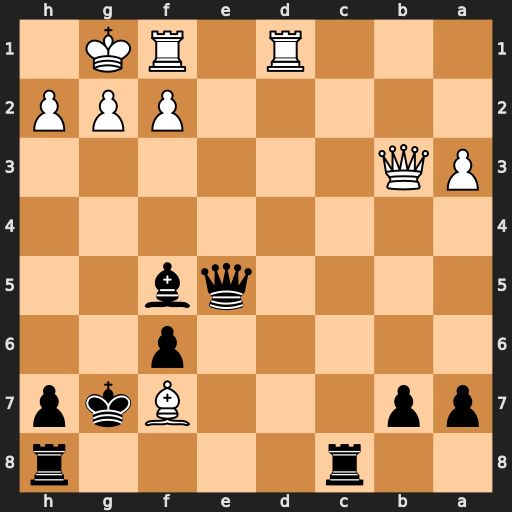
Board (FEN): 2r4r/pp3Bkp/5p2/4qb2/8/PQ6/5PPP/3R1RK1
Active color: b
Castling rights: -
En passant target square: -
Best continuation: Bc2 Qa2 Bxd1